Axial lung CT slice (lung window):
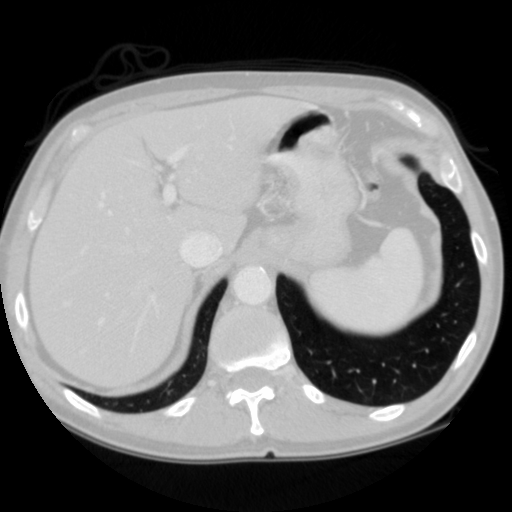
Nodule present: no